Interaction volume radius: 5 \u00c5
Interaction volume height: 25 \u00c5
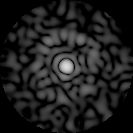
Disorder parameter: 0.7926